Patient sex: M
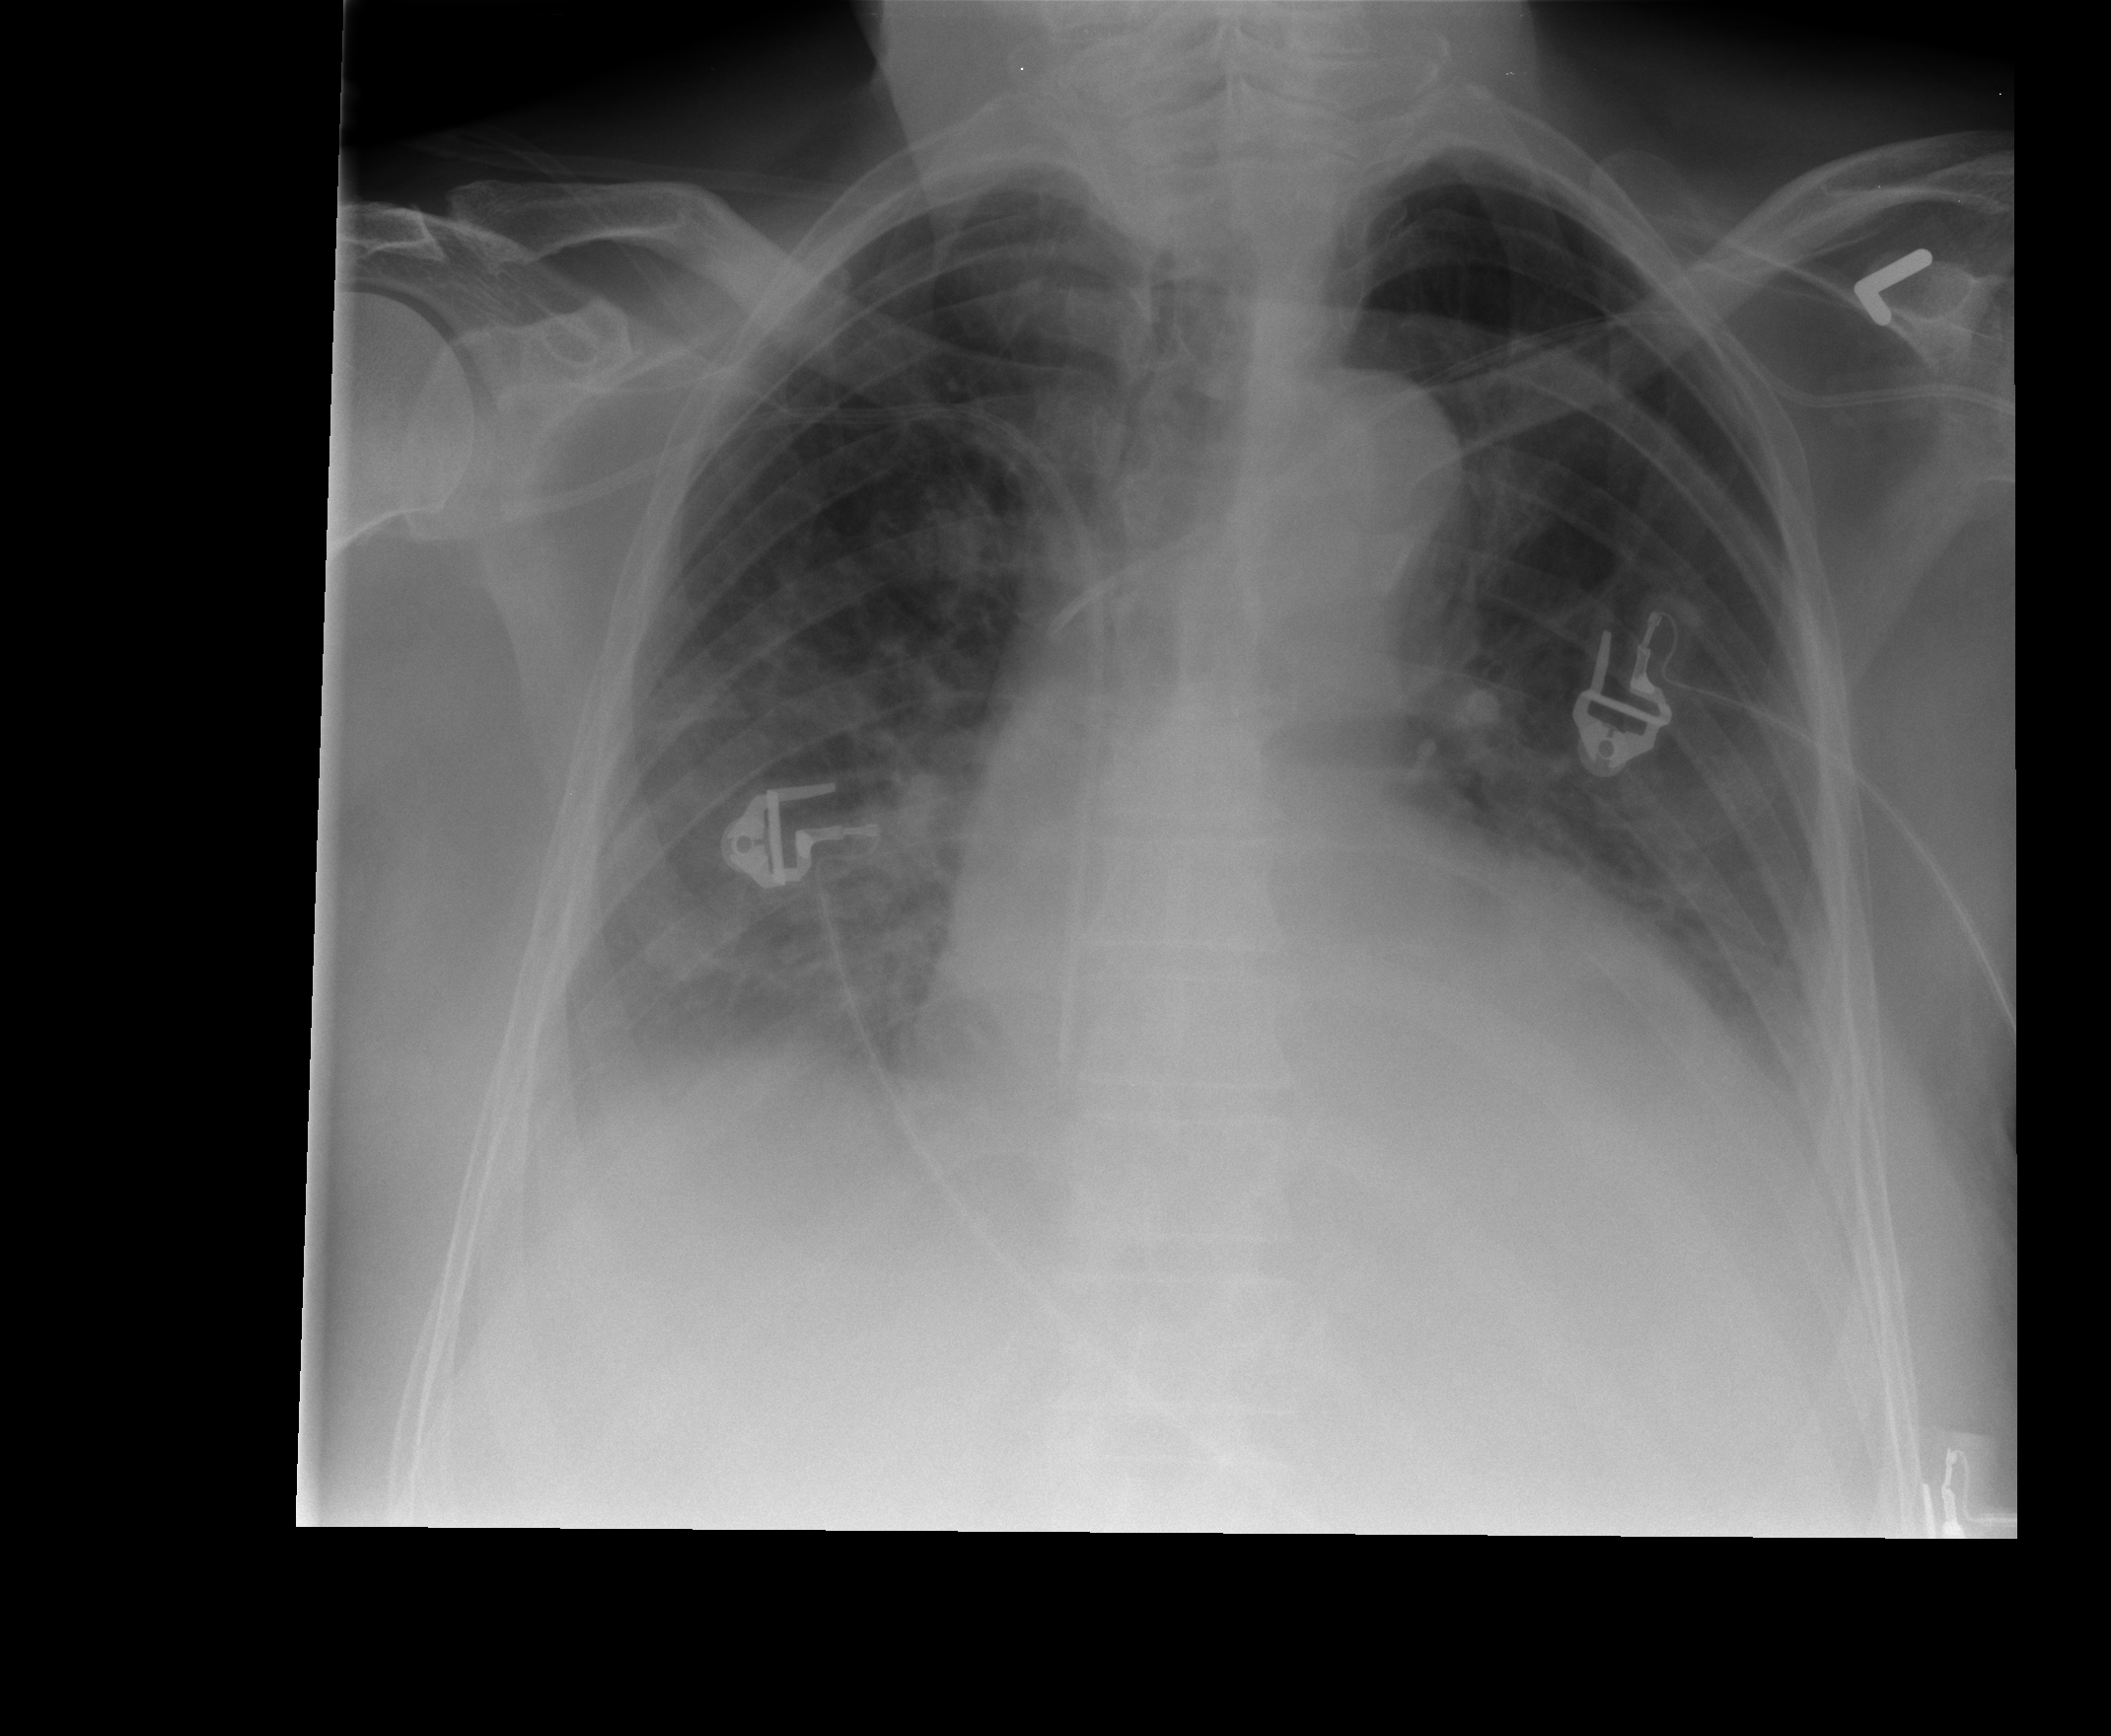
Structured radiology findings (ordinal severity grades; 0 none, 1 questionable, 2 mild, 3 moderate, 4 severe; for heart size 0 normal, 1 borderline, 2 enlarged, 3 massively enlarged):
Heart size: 2
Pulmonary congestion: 2
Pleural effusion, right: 2
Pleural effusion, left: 1
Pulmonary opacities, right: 2
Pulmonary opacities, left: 0
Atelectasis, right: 2
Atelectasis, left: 2